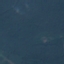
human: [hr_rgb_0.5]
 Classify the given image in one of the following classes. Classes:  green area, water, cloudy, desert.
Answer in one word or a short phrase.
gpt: green area